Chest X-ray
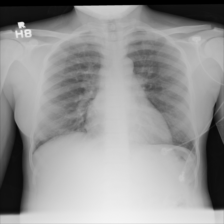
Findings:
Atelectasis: negative
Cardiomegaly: negative
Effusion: negative
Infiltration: negative
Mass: negative
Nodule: negative
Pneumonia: negative
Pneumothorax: negative
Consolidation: negative
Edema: negative
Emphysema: negative
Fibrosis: negative
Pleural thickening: negative
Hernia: negative